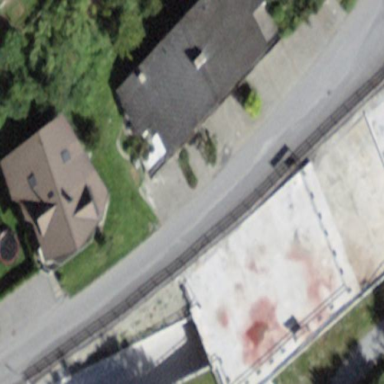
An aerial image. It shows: School building.